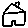
Label: house